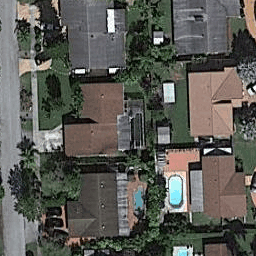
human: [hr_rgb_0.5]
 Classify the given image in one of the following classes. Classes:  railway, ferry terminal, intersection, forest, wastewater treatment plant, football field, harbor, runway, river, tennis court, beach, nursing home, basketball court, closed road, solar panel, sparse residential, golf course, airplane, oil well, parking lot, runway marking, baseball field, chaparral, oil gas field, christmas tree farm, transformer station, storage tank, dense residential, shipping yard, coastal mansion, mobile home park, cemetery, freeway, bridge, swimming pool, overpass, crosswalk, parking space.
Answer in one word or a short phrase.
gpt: dense residential